Question: I'm getting 406 Not Acceptable responses when I'm trying to use the 'externalValue' property in an example object on the swaggerhub mocked server.
Am I doing something wrong or this feature is not implemented on the swaggerhub mocking server?
### API snippet
'''
paths:
/test:
get:
responses:
"200":
description: OK!
content:
application/json:
schema:
type: string
format: binary
examples:
example:
externalValue: "https://jsonplaceholder.typicode.com/todos/1"
application/pdf:
schema:
type: string
format: binary
examples:
sampleFile:
externalValue: "https://www.w3.org/WAI/ER/tests/xhtml/testfiles/resources/pdf/dummy.pdf"
'''
### Postman API call

### open api documentation
<URL>
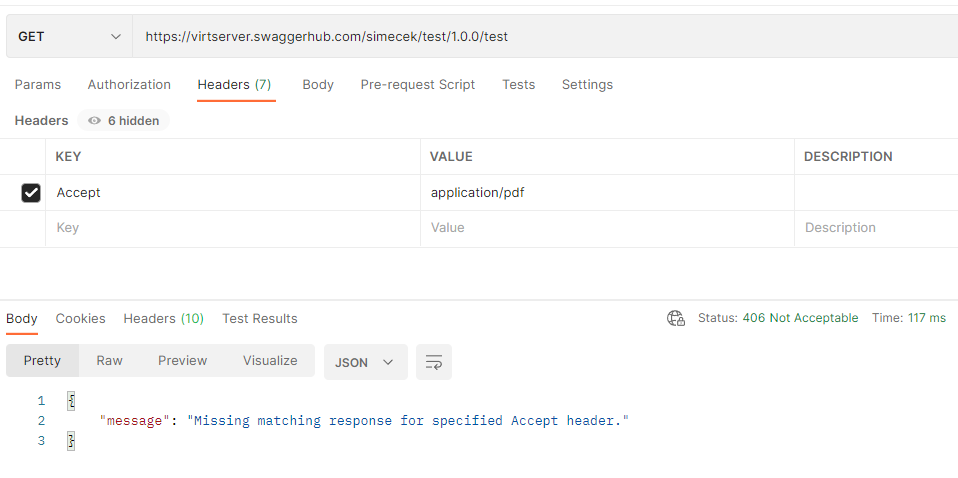
Answer: SwaggerHub mock server only supports JSON, XML, and YAML responses. If you request any other media types (e.g. 'Accept: application/pdf' or 'Accept: image/png'), a 406 response is returned.
SwaggerHub mock server does NOT support 'externalValue' for sample responses. The mock ignores those examples and generates sample responses by other means, e.g. based on the response 'schema'.
From the <URL>:
> - - 'enum''default''example''examples''externalValue'